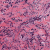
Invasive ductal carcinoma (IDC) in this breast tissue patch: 1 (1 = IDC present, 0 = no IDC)